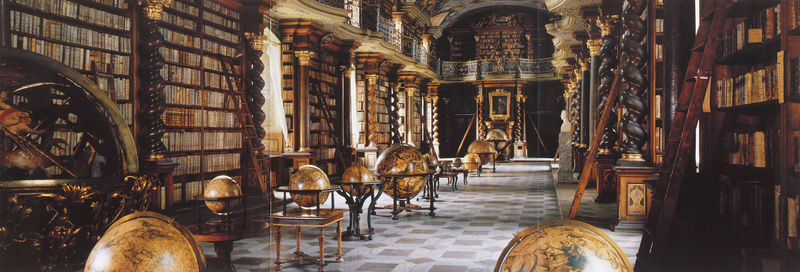
Titel: Nationalbibliothek in Prag
Künstler: Carlo Lurago
Standort: Prag, Clementinum (EU - Tschechische Republik)
Schlagwörter: gemälde, fenster, holz, licht, marmor, raum, säule, säulen, tisch, regal, wand, barock, geschichte, sockel, vorhang, gold, rokoko, bücher, pflaster, fußboden, empore, leiter, geländer, galerie, foto, kloster, fliesen, kachel, kacheln, österreich, gedreht, fleisen, sims, gesims, etagen, bibliothek, buchregale, bücherei, bücherregale, regale, wien, globus, wendel, schränke, inneneinrichtung, leitern, globen, klosterbibliothek, bücher#